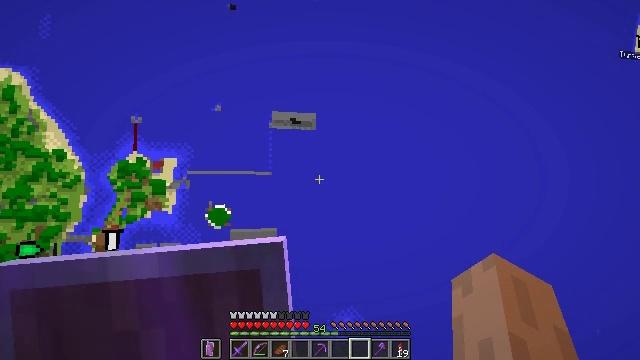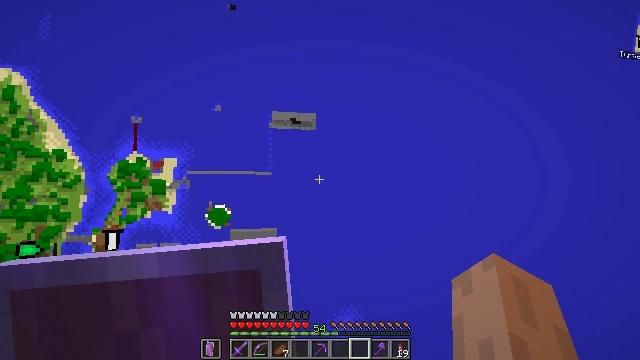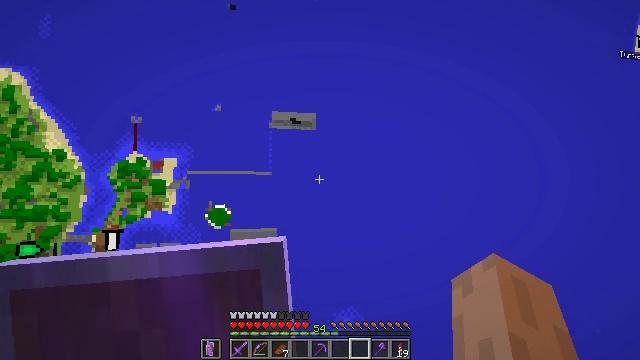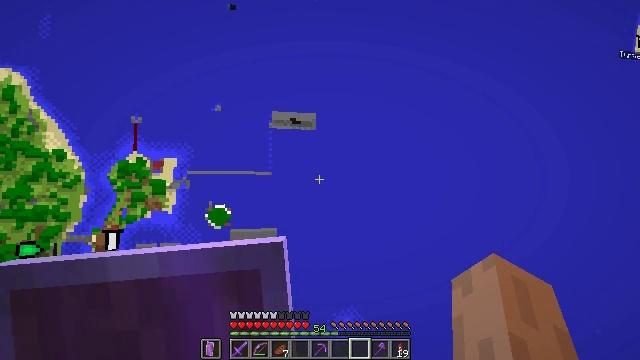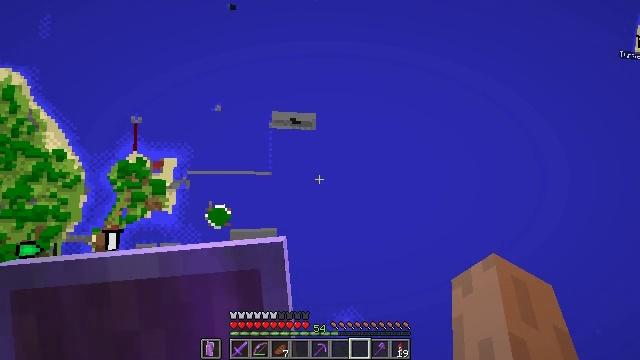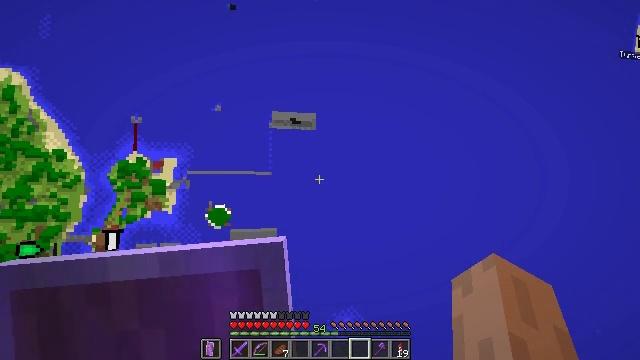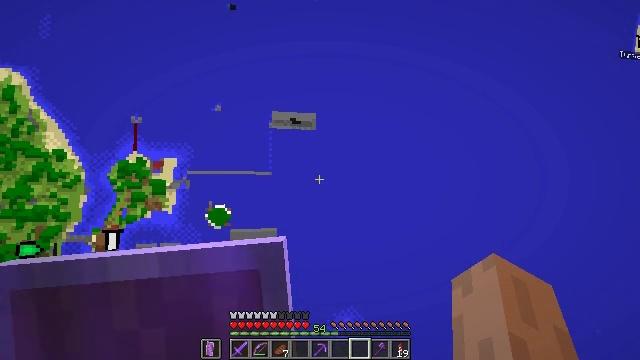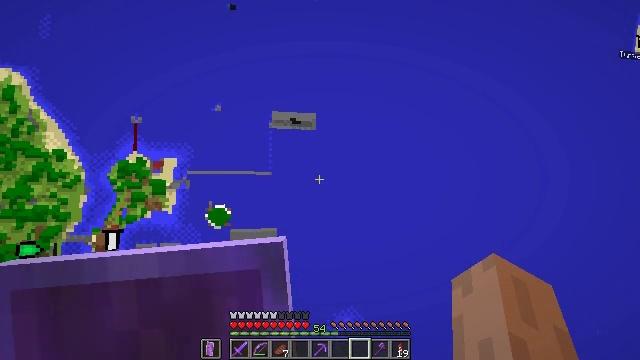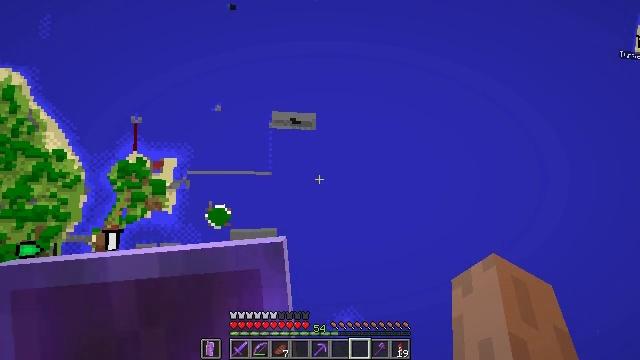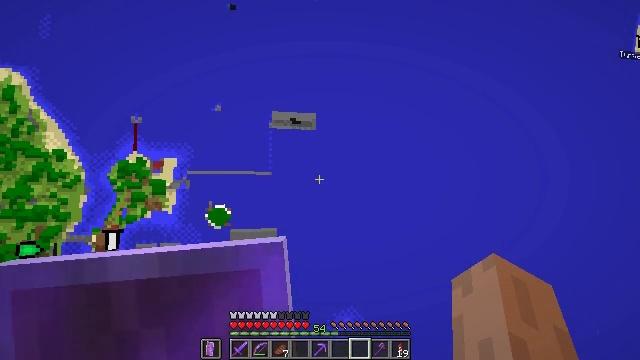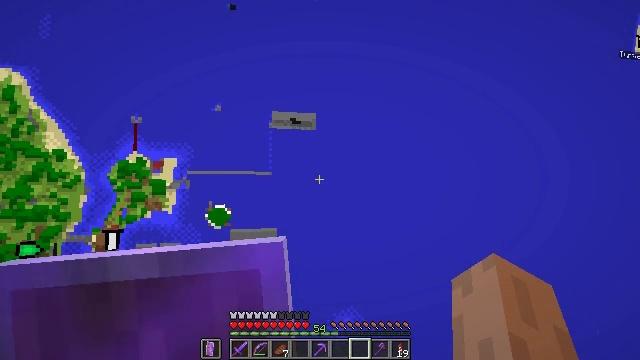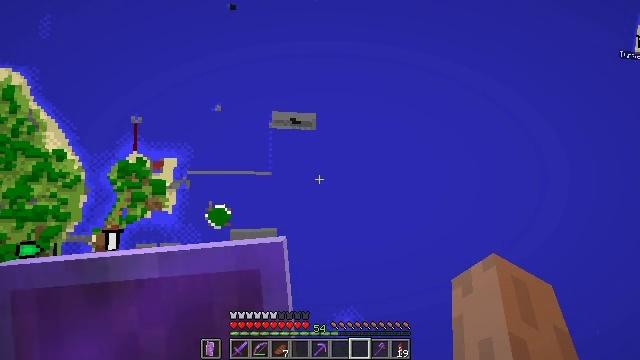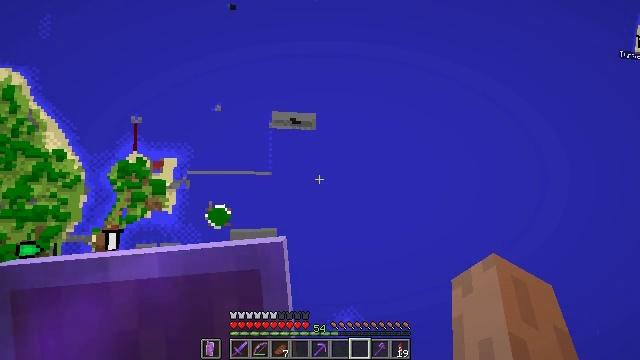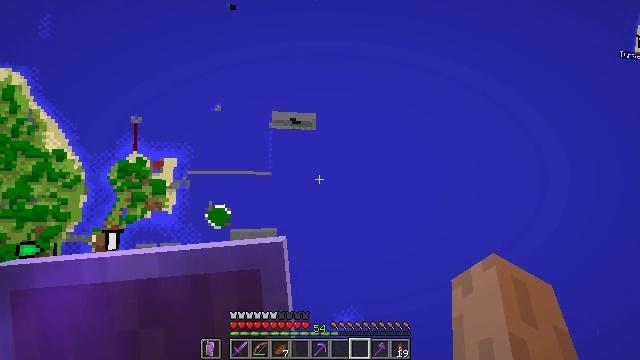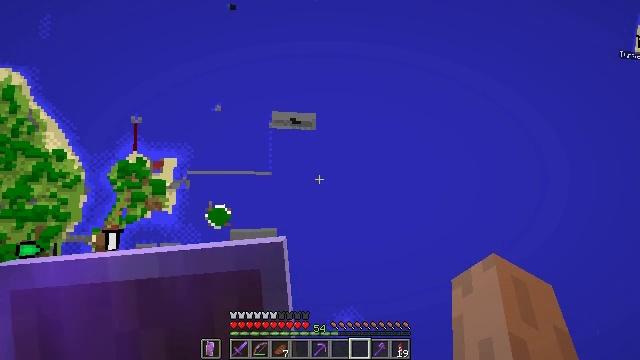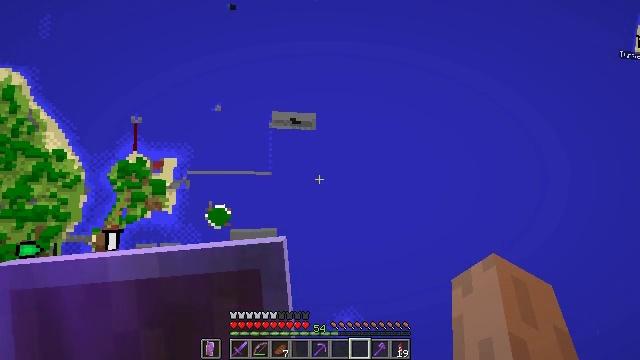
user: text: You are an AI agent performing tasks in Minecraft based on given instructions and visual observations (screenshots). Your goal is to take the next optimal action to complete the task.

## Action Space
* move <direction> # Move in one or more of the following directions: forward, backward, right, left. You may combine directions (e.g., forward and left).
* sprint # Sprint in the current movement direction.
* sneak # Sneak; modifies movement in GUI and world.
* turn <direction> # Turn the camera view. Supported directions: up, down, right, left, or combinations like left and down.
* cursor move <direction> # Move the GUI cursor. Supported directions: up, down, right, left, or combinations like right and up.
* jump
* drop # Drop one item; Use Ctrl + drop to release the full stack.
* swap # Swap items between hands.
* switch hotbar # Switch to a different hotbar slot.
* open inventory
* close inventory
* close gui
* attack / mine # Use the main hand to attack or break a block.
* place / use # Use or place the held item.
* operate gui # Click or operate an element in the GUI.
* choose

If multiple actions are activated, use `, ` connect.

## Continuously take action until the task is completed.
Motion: motion action
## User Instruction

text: Hunt a squid.
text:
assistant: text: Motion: no_op
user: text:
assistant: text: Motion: no_op
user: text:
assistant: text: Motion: no_op
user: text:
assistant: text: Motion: no_op
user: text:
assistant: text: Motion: no_op
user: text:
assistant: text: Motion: no_op
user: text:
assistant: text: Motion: no_op
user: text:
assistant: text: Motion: no_op
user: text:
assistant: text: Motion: no_op
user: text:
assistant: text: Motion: no_op
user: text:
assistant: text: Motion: no_op
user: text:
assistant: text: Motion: no_op
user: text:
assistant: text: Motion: no_op
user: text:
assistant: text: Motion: no_op
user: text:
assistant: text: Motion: no_op
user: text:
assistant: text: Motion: no_op
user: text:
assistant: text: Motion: no_op
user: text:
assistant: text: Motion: no_op
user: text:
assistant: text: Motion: no_op
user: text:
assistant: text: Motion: no_op
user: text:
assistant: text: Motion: no_op
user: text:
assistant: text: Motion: no_op
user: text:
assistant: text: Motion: no_op
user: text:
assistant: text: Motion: no_op
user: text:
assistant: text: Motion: no_op
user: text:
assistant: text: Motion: no_op
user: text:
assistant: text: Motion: no_op
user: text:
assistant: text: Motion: no_op
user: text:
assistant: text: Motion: no_op
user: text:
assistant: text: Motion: no_op